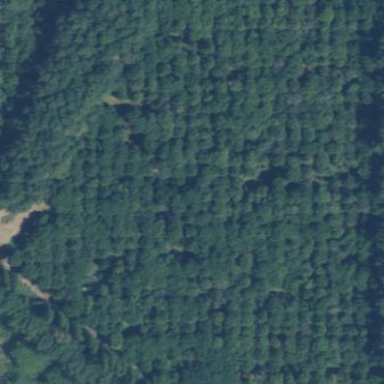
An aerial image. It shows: Orchard filled with macadamia trees.